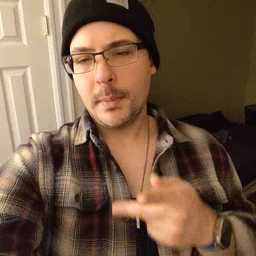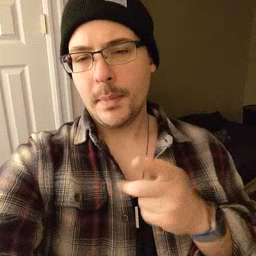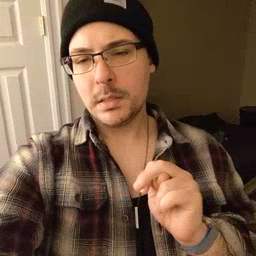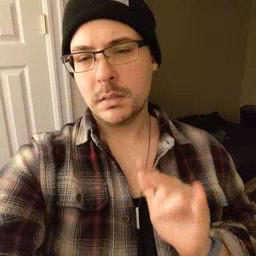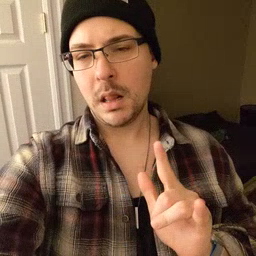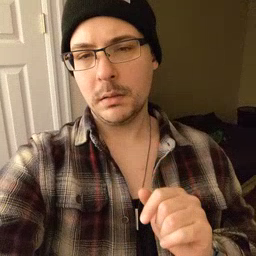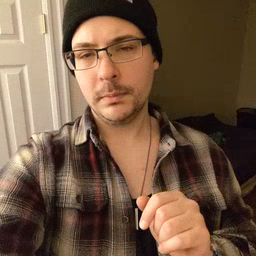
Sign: pencil